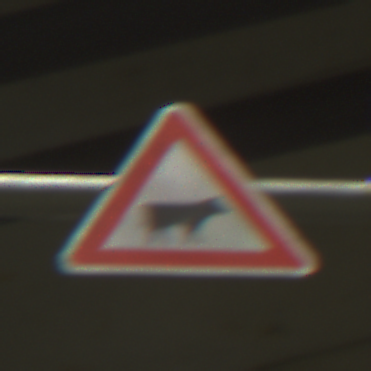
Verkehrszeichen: ViehtriebLinks
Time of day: NotSpecified
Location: Indoor (Special)
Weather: NotSpecified
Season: NotSpecified
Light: Artificial